Question: While Open Reports as pdf format i'm getting watermark as "DEMO" in background. I'm using iText 2.1.4
How to remove this watermark? It's shown in this image

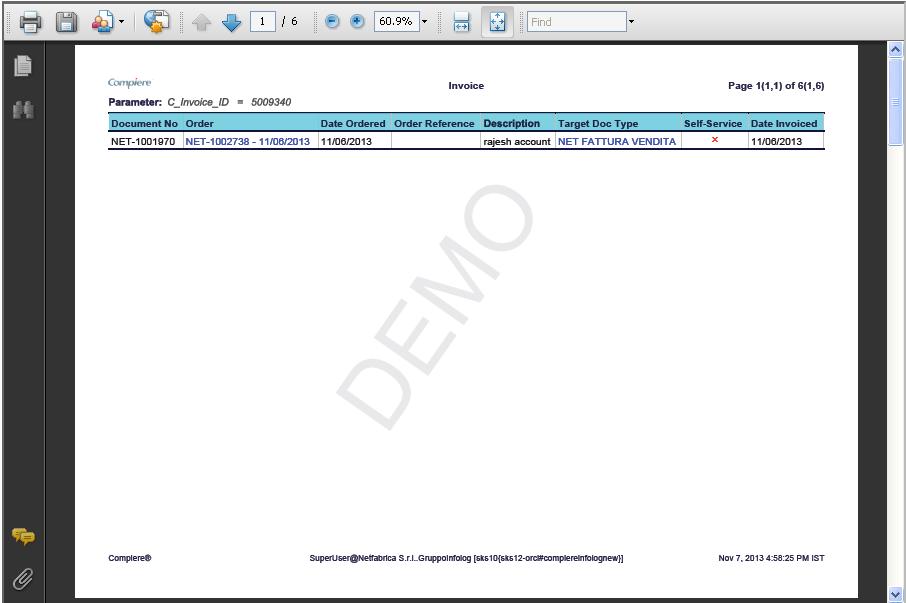
Answer: Official versions of iText (either free or paid) added a watermark to files generated with the lib. This could be added either by your own code, or by a wrapper if you don't use iText directly.
Also note you are using a very old version of iText, almost <URL>. If possible, an upgrade would be best.